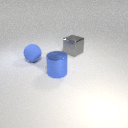
large blue metal cylinder in front of large blue rubber sphere